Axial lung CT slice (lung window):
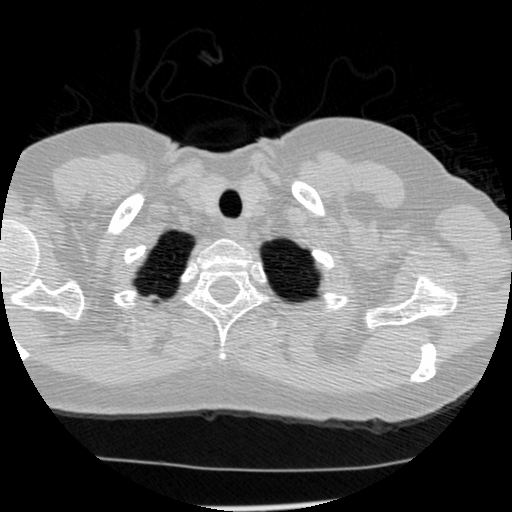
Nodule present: no